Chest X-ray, PA view. Patient: 52 years old, sex M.
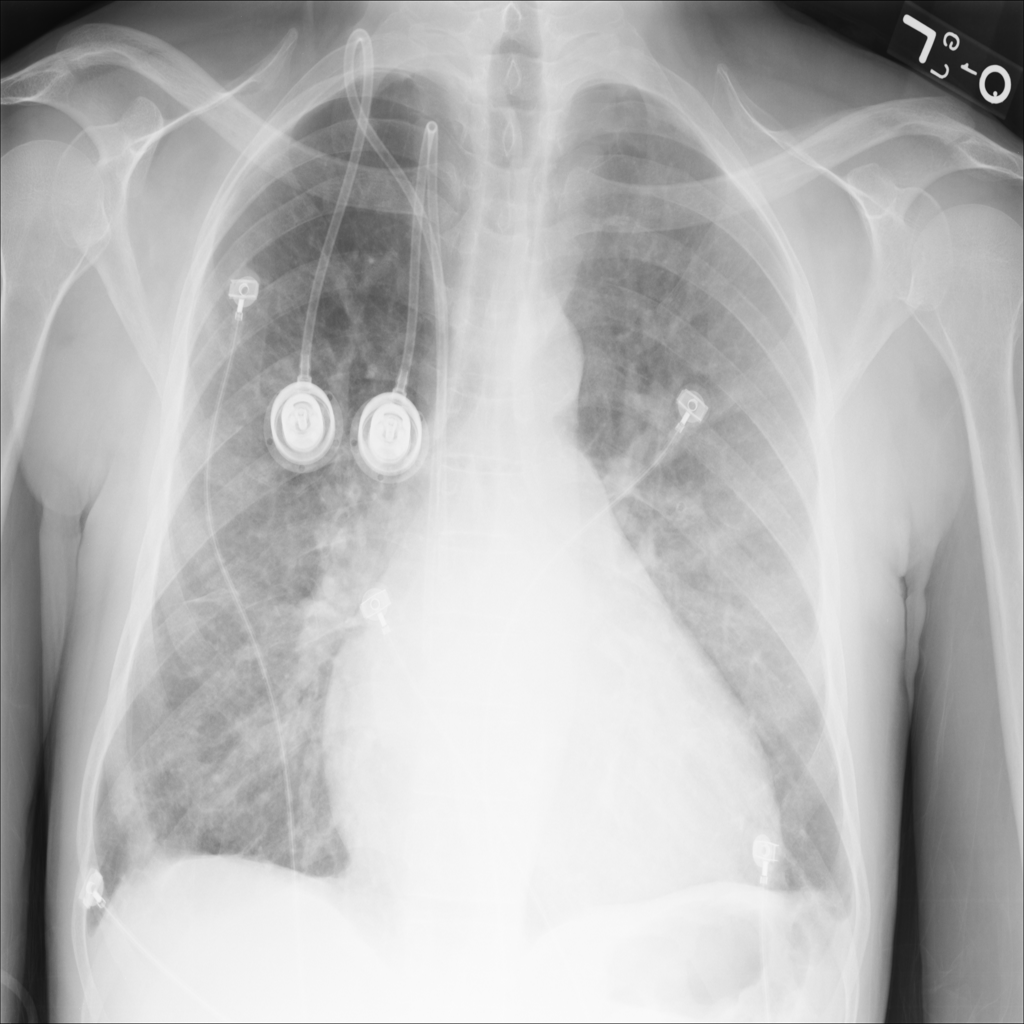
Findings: No Finding